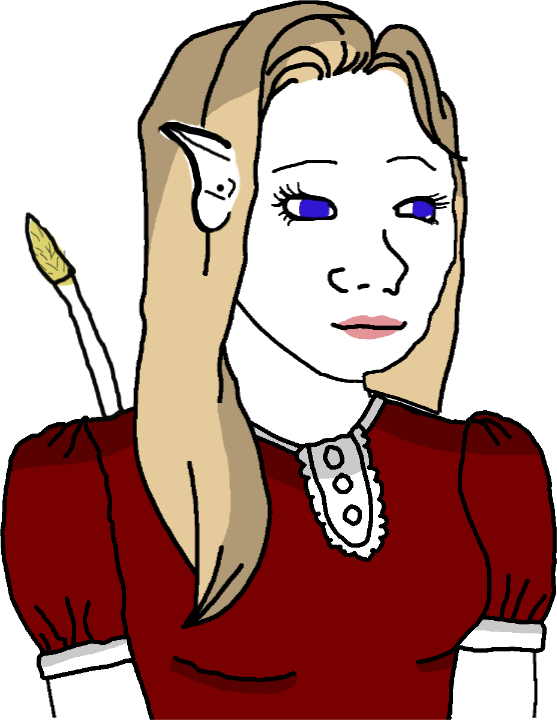
Label: 5_Trad_Wife